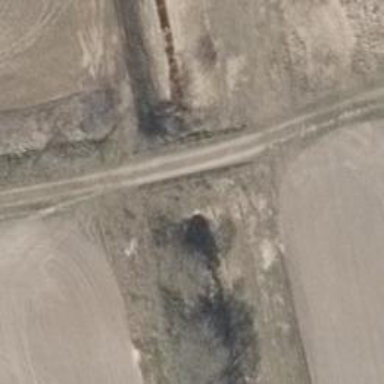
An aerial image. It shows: Sand track road with bridge. The track has grade3 tracktype.